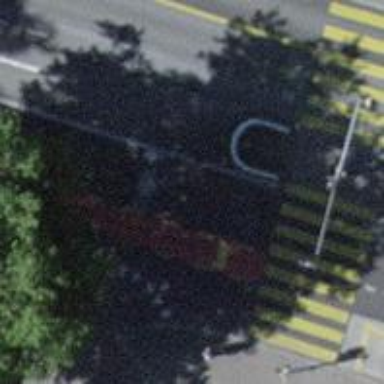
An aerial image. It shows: Primary highway with trolley wires.